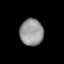
Tissue: lung
Cell type: Others
Senescence score: 0.5431
Nuclear area (px): 606
Mean DAPI intensity: 151.267